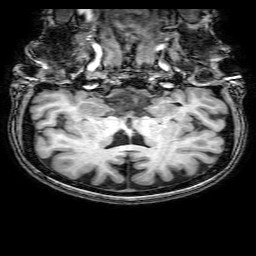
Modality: T1w
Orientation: sagittal
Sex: female
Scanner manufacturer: philips
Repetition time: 0.008055 s
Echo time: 0.00368 s